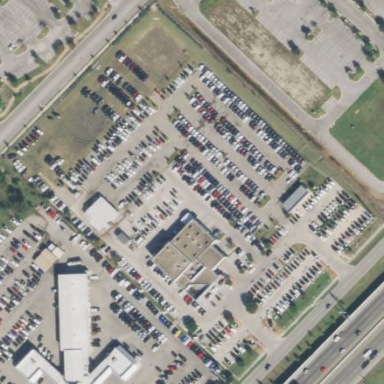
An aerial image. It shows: Retail area with car shop.